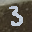
Label: 3